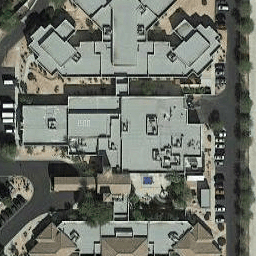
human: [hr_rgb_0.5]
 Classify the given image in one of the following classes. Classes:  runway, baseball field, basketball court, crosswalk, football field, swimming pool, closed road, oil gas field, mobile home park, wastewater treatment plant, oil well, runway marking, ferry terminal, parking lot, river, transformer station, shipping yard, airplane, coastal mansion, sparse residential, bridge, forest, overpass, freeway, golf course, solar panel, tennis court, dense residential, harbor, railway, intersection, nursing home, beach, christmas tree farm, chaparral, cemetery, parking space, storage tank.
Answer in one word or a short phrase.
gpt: nursing home